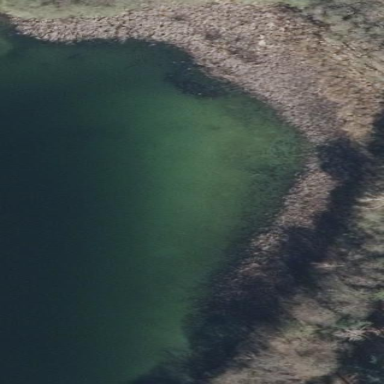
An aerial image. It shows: Reedbed in wetland area.